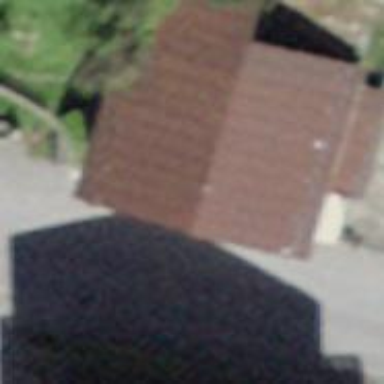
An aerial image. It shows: Shed.